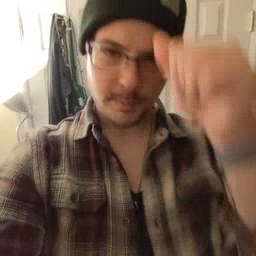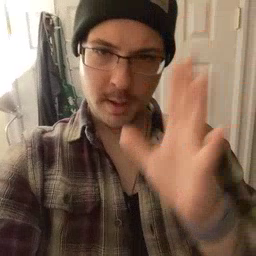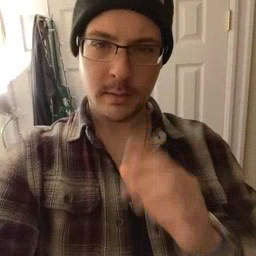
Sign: man